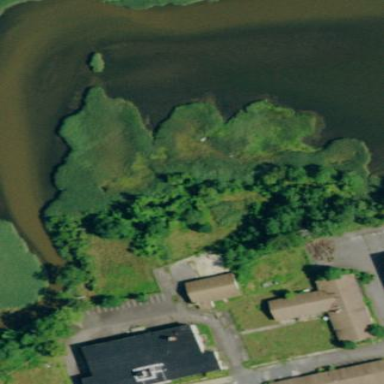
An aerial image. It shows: Reedbed in wetland area.